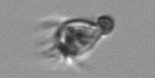
Label: Paratontonia_gracillima